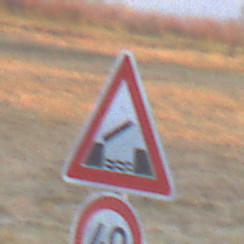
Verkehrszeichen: BeweglicheBruecke
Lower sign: Geschwindigkeit40
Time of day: Dawn
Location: Outdoor (Nature)
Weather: Clear
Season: NotSpecified
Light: Natural